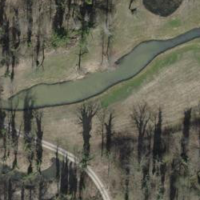
EUNIS habitat code: 41
Species observed at this site:
Lemna trisulca
Polygonum aviculare
Juncus effusus